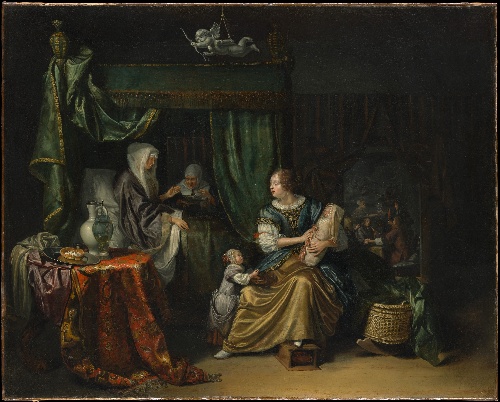
Title: The Newborn Baby
Artist: Matthijs Naiveu
Artist bio: Dutch, Leiden 1647–1726 Amsterdam
Date: 1675
Object type: Painting
Classification: Paintings
Medium: Oil on canvas
Dimensions: 25 1/4 x 31 1/2 in. (64.1 x 80 cm)
Department: European Paintings
Credit line: Purchase, 1871
Accession year: 1871
Repository: Metropolitan Museum of Art, New York, NY
Tags: Bedrooms|Children|Infants|Women